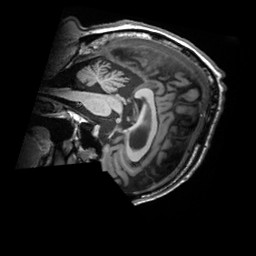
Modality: T1w
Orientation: sagittal
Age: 68
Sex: male
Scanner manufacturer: siemens
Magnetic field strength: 3 T
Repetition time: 2.2 s
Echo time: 0.00245 s